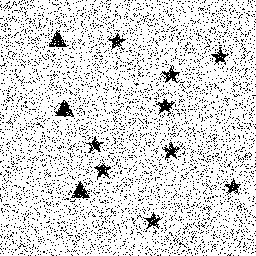
Squares: 0
Triangles: 3
Stars: 9
Total shapes: 12